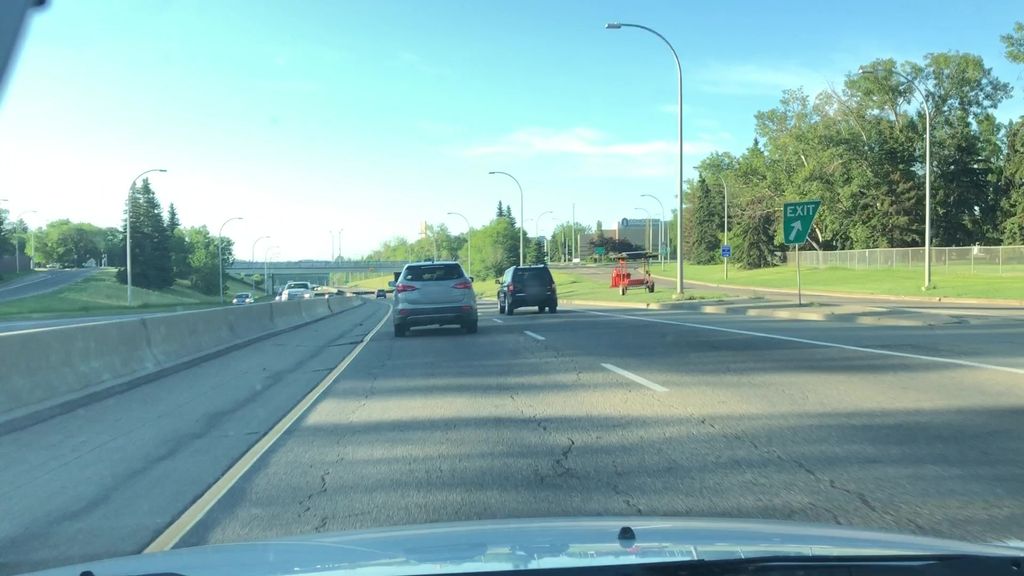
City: edmonton